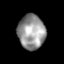
Tissue: lung
Cell type: Myeloid cells
Senescence score: 0.5586
Nuclear area (px): 911
Mean DAPI intensity: 151.933